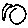
Label: moon